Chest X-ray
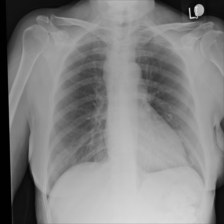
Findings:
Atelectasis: negative
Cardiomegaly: negative
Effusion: negative
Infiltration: negative
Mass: negative
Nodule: negative
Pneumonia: negative
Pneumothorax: negative
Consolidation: negative
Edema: negative
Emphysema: negative
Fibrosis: negative
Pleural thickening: negative
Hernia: negative